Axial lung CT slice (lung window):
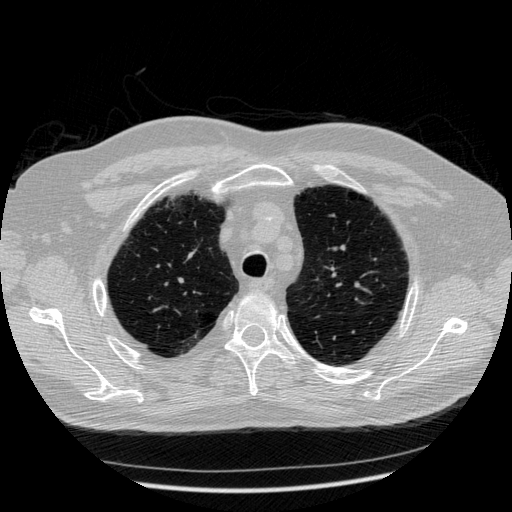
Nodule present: no